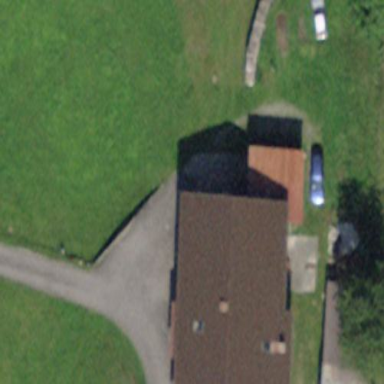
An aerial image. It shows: Farm building.